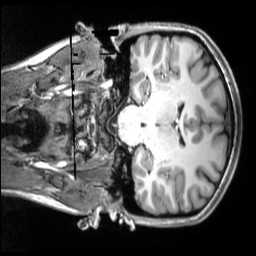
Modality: T1w
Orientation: coronal
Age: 20
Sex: female